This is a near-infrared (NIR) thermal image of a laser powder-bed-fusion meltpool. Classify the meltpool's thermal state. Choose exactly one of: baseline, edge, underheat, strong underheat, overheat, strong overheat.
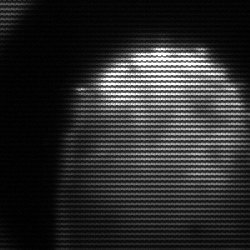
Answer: edge